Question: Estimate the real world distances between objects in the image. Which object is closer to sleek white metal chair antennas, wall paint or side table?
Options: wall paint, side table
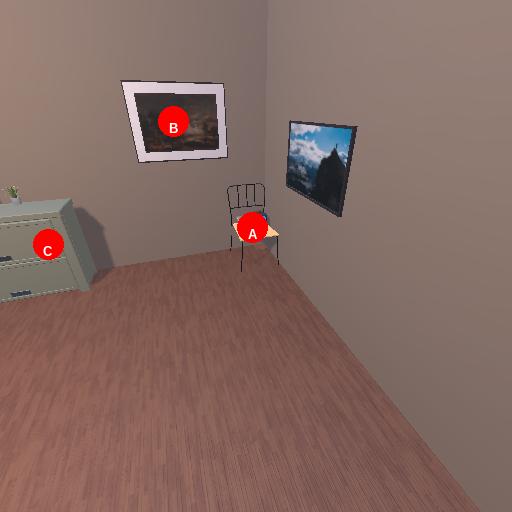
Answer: wall paint